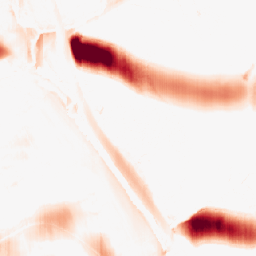
Category: morphological
Decomposition family: morphological_ellipse
Decomposition parameters: operation: opening
width: 50
height: 5
Upsampling method: area
Upsampling parameters: scale: 4
Upsampling scale: 4